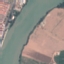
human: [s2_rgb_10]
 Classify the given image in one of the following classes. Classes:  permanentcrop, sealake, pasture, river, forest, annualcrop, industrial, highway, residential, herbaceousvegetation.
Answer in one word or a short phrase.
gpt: River